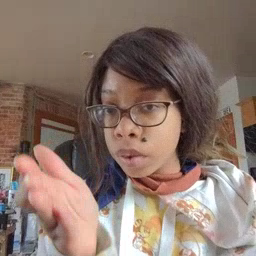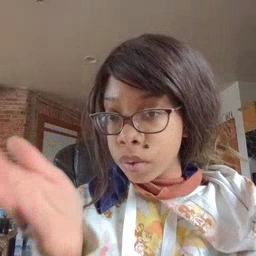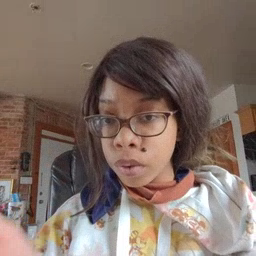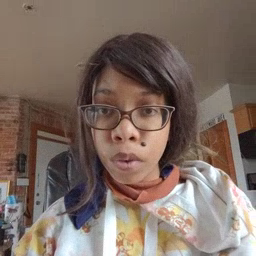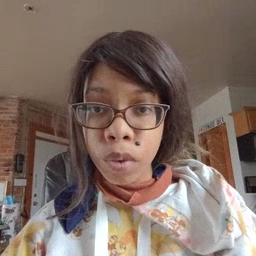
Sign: boat